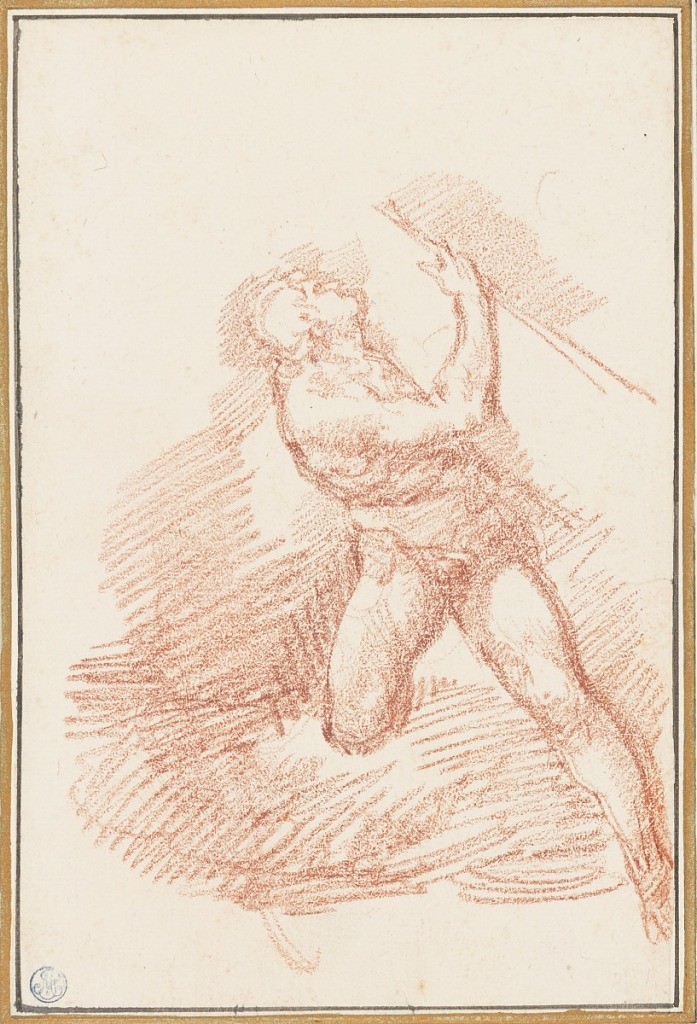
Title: Figure from Last Judgment
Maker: Jean-Robert Ango, French, active in Rome 1759 –1770, d. 1773
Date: ca. 1759–70
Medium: Red chalk on paper
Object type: Drawing
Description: Figure grasping column in upper right of The Last Judgment by Michelangelo